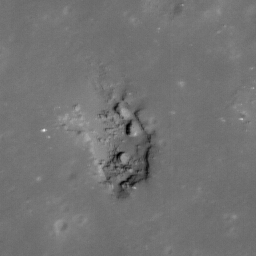
Pit: Copernicus 24
Host crater: Copernicus
Host type: impact_melt
Lunar coordinates: latitude 10.181, longitude 340.481